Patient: sex F, age 68
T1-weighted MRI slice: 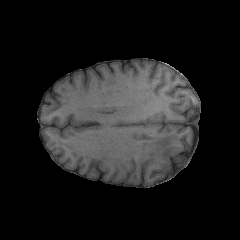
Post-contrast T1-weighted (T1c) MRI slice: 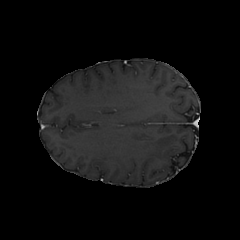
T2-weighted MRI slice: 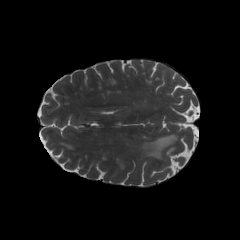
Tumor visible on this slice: yes
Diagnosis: Glioblastoma, IDH-wildtype
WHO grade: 4